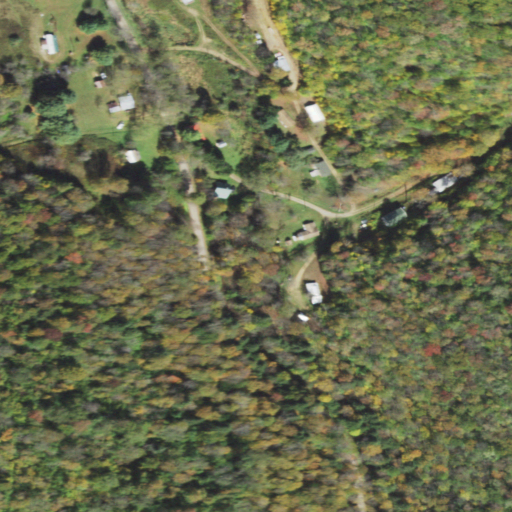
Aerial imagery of valley in Pennsylvania named Parker Hollow containing deciduous forest, open development, mixed forest, pasture, and low intensity development